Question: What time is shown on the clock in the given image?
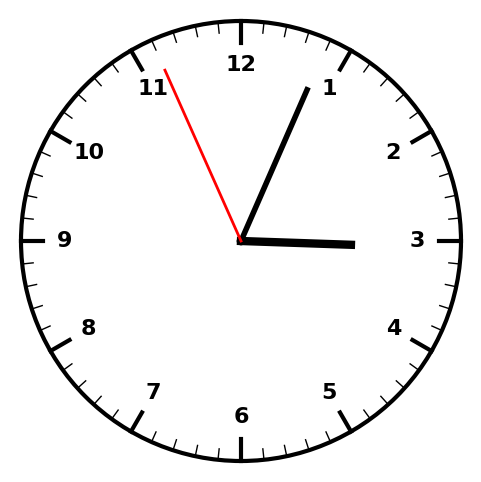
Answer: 03:03:56